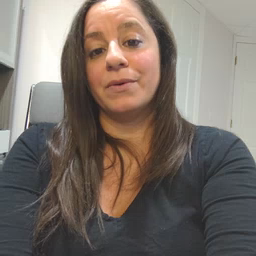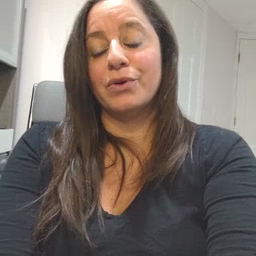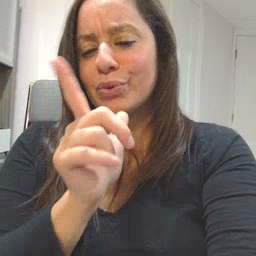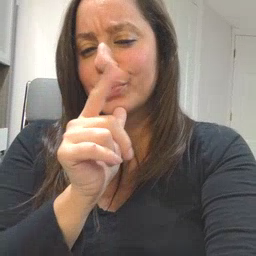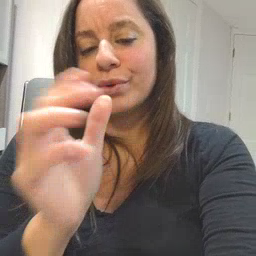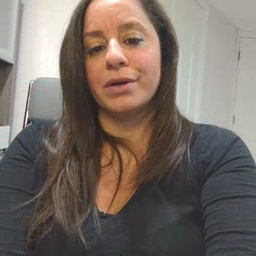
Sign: who